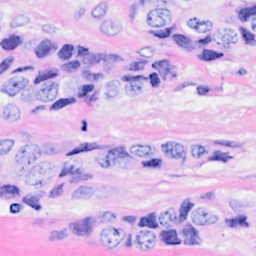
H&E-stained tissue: Breast